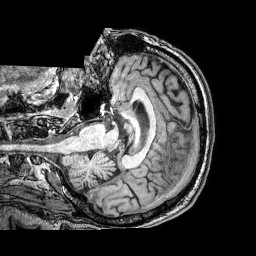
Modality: T1w
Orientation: axial
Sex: male
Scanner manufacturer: philips
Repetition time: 0.008229 s
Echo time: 0.00378 s